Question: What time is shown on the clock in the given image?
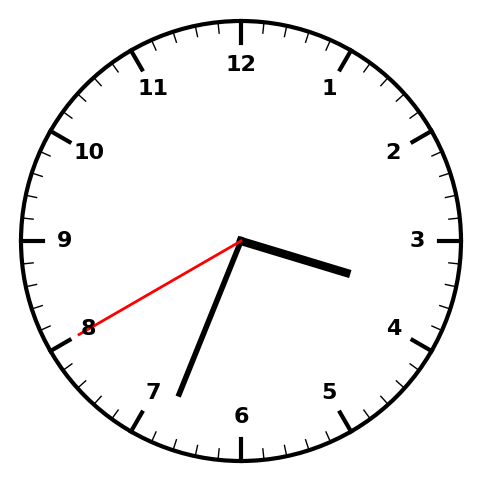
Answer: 03:33:40